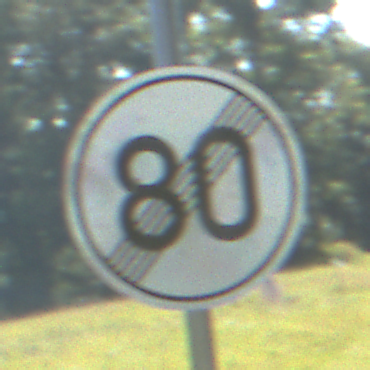
Verkehrszeichen: EndeGeschwindigkeit80
Umgebung: Outdoor, Nature
Tageszeit: Midday
Wetter: Clear
Licht: Natural
Jahreszeit: NotSpecified
Kontrast: HighContrast